Question: After creating any new android project, Eclipse automatically creates a "appcompat_v7" project without any files under /src. I have no idea how or why Eclipse is creating this project. I am also getting a weird error.

As you can see the AndroidManifest.xml exists in the project!
EDIT1: After cleaning the project the weird error was gone, but I'd still like to know why the appcompat_v7 is created.
EDIT2: I also noticed that Eclipse is automatically creating a new layout, fragment_main.xml, under /res/layout. WHY??
I have created a new Workspace, and tried it several times. But I still have this problem.
EDIT3: If you choose the minimum SDK version after API 14 you won't get this support folder.
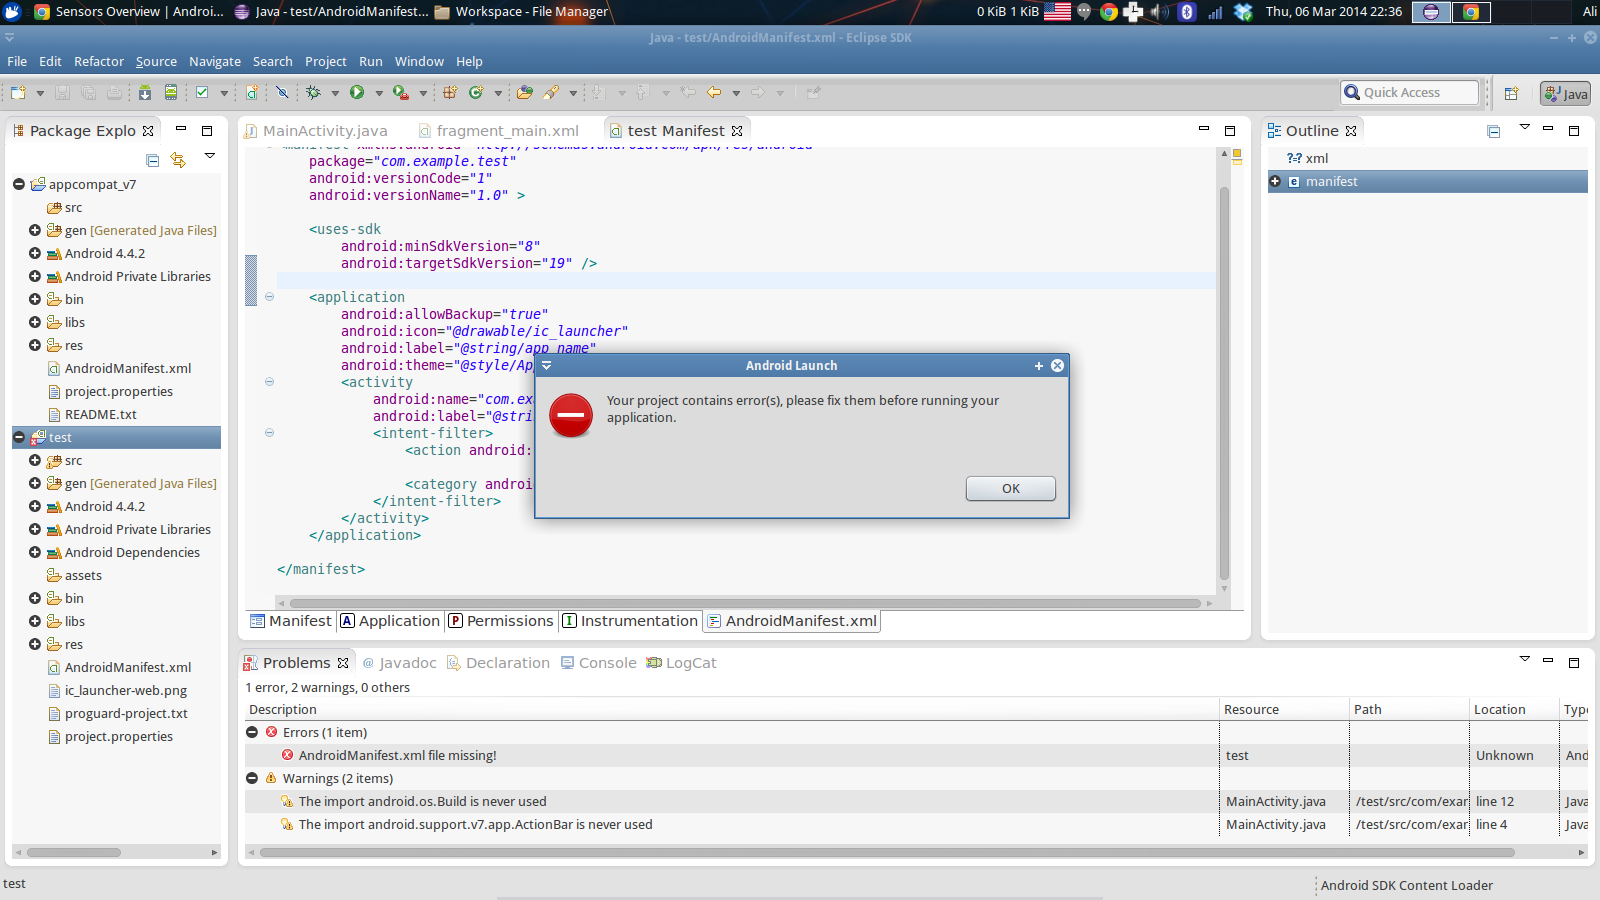
Answer: I ran into this problem last night. I was doing several things including updating the SDK manager. I had to back off the to Rev. 22.3 and to 19.
opus44